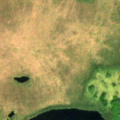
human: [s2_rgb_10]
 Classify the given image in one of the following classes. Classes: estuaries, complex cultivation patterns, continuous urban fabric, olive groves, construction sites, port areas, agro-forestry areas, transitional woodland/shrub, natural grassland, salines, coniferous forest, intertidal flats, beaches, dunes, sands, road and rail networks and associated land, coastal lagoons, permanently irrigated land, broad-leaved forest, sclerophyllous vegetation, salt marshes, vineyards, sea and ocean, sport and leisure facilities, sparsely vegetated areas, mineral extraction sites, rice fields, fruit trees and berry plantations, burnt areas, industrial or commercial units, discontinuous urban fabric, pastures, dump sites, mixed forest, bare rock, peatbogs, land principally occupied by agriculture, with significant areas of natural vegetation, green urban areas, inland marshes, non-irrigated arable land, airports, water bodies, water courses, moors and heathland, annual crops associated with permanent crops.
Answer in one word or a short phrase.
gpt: coniferous forest, mixed forest, transitional woodland/shrub, peatbogs, water bodies